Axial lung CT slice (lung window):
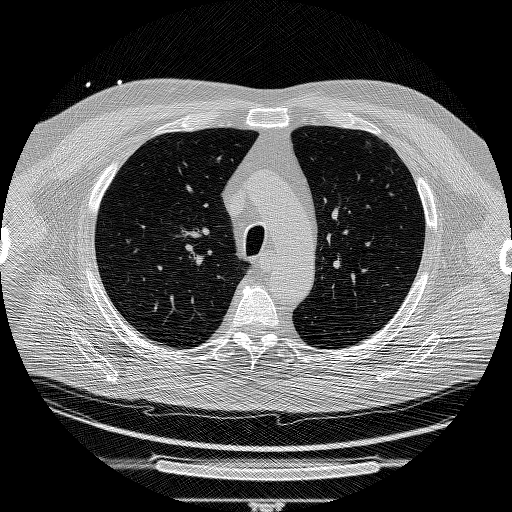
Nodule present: no